Question: I created a system with backup and restore features. My backup works fine but my restore is not. I tried this separately in the whole system and it works. I already check if there are connections that still open.
In restoring database first I need to select all available local drive. Then another form will pop-up and display all the backup files inside the selected drive.
Here is my code in frmRestore(Where to select drive):
'''
Imports System.IO
Imports System.Data.SqlClient
Public Class frmRestore
Dim con As SqlConnection = New SqlConnection
Dim cmd As SqlCommand
Dim dread As SqlDataReader
Private Sub frmRestore_FormClosing(ByVal sender As Object, ByVal e As System.Windows.Forms.FormClosingEventArgs) Handles Me.FormClosing
frmMain1.unlockmenu()
End Sub
Private Sub frmBackupRestore_Load(ByVal sender As System.Object, ByVal e As System.EventArgs) Handles MyBase.Load
Dim alldrives() As DriveInfo = DriveInfo.GetDrives()
For Each d As DriveInfo In alldrives
If d.IsReady = True Then
ComboBox1.Items.Add(d.Name & " " & d.VolumeLabel)
End If
Next
End Sub
Private Sub Timer1_Tick(ByVal sender As System.Object, ByVal e As System.EventArgs) Handles Timer1.Tick
If ProgressBar1.Value = 100 Then
Timer1.Enabled = False
ProgressBar1.Visible = False
MsgBox("Successfully Done")
Else
ProgressBar1.Value = ProgressBar1.Value + 5
End If
End Sub
Private Sub Button1_Click(ByVal sender As System.Object, ByVal e As System.EventArgs) Handles Button1.Click
Dim pat As String = ComboBox1.Text & "POSASBACK"
If Not System.IO.Directory.Exists(pat) Then
MsgBox("No backup files to restore")
Exit Sub
End If
frmRestoreList.Show()
End Sub
Private Sub Button2_Click(ByVal sender As System.Object, ByVal e As System.EventArgs) Handles Button2.Click
Me.Close()
End Sub
End Class
'''
Here is my code in frmRestoreList(Where to select backup data files):
'''
Imports System.IO
Imports System.Data.SqlClient
Public Class frmRestoreList
Dim con As SqlConnection = New SqlConnection
Dim cmd As SqlCommand
Dim dread As SqlDataReader
Sub query(ByVal que As String)
On Error Resume Next
cmd = New SqlCommand(que, con)
cmd.ExecuteNonQuery()
con.Close()
End Sub
Private Sub frmRestoreList_Load(ByVal sender As System.Object, ByVal e As System.EventArgs) Handles MyBase.Load
Dim targetDirectory As String = frmRestore.ComboBox1.Text & "POSASBACK"
Dim fileEntries As String() = System.IO.Directory.GetFiles(targetDirectory, "*.bak")
Dim filedate As System.IO.FileInfo
Dim fileName As String
For Each fileName In fileEntries
filedate = My.Computer.FileSystem.GetFileInfo(fileName)
DataGridView1.Rows.Add(fileName, Replace(fileName, targetDirectory & "", ""), Format(filedate.LastWriteTime, "MMMM dd,yyyy (dddd)"))
Next fileName
End Sub
Private Sub Button1_Click(ByVal sender As System.Object, ByVal e As System.EventArgs) Handles Button1.Click
Try
If MsgBox("Are you sure you want to proceed with the data file' restore?" & vbNewLine & "This will overwrite your data files in the Back-Up file.", MsgBoxStyle.Question + MsgBoxStyle.YesNo, "") = MsgBoxResult.Yes Then
con = New SqlConnection("Data Source=.\SQLEXPRESS;Database=Master;integrated security=SSPI;")
con.Open()
query("restore database dbbotika FROM DISK='" & DataGridView1.SelectedRows(0).Cells(0).Value & "' with replace")
End If
Catch ex As Exception
MsgBox(ex.Message)
End Try
End Sub
End Class
'''
Help me guys, thanks in advance.

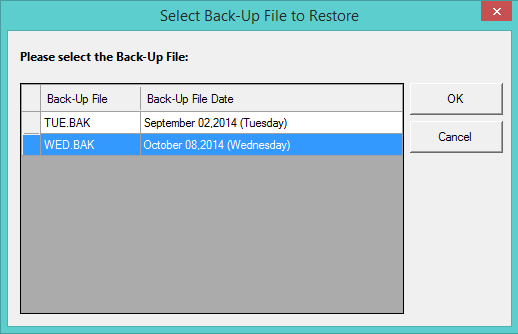
Answer: '''
Private Sub Button1_Click(ByVal sender As System.Object, ByVal e As System.EventArgs) Handles Button1.Click
Try
If MsgBox("Are you sure you want to proceed with the data file' restore?" & vbNewLine & "This will overwrite your data files in the Back-Up file.", MsgBoxStyle.Question + MsgBoxStyle.YesNo, "") = MsgBoxResult.Yes Then
con = New SqlConnection("Data Source=.\SQLEXPRESS;Database=Master;integrated security=SSPI;")
con.Open()
'Set the DB to the (master) DB => If the used DB was the DB that you want to Restore then an error will occure
query("USE [master] ")
'Drop the connection to the DB by setting the connection to your session only (single user), any current transaction on the DB => it will be rolledback immediatelly
query("ALTER DATABASE dbbotika set SINGLE_USER WITH ROLLBACK IMMEDIATE")
'Restore DB
query("restore database dbbotika FROM DISK='" & DataGridView1.SelectedRows(0).Cells(0).Value & "' with replace")
'Return the connection to the DB to be multi users
query("ALTER DATABASE dbbotika SET MULTI_USER")
'Use your DB name
query("USE [dbbotika] ")
End If
Catch ex As Exception
MsgBox(ex.Message)
End Try
End Sub
'''